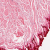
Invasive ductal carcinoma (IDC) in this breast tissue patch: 0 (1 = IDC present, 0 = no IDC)